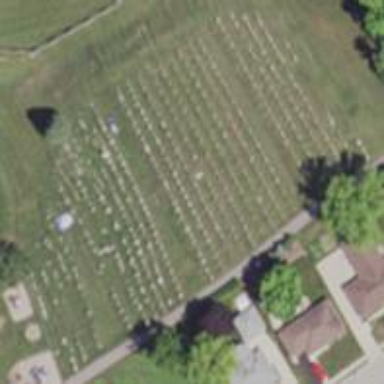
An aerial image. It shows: Graveyard.